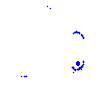
Particle: proton